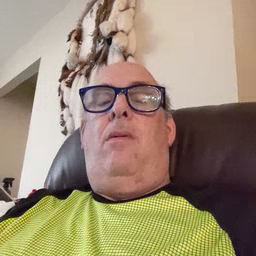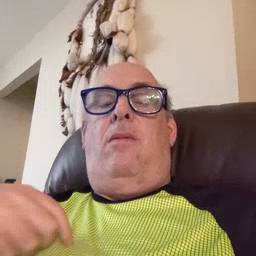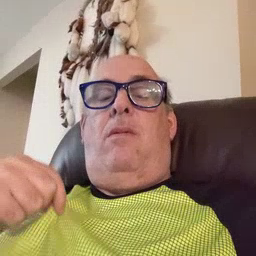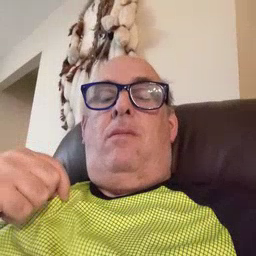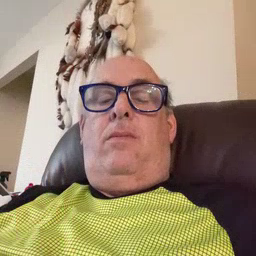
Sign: shirt